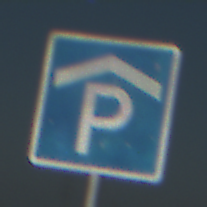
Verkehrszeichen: Parkhaus
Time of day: MorningAfternoon
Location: Outdoor (Nature)
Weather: Clear
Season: NotSpecified
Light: Natural